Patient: sex M, age 45
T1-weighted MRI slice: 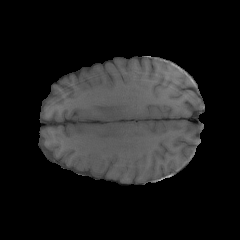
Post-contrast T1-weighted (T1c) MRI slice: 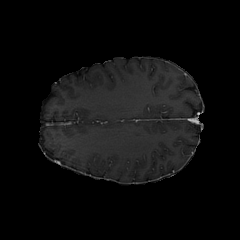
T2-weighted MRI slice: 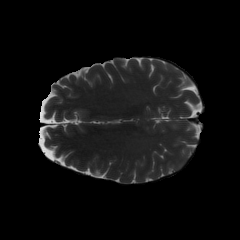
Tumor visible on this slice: no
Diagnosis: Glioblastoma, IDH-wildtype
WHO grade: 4